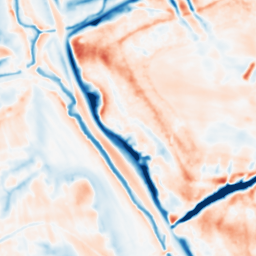
Category: multiscale
Decomposition family: dog_multiscale
Decomposition parameters: sigma_ratio: 1.4
n_scales: 6
base_sigma: 1
Upsampling method: edge_directed
Upsampling parameters: scale: 2
Upsampling scale: 2